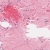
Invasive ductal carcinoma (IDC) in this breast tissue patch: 0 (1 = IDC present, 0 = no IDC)